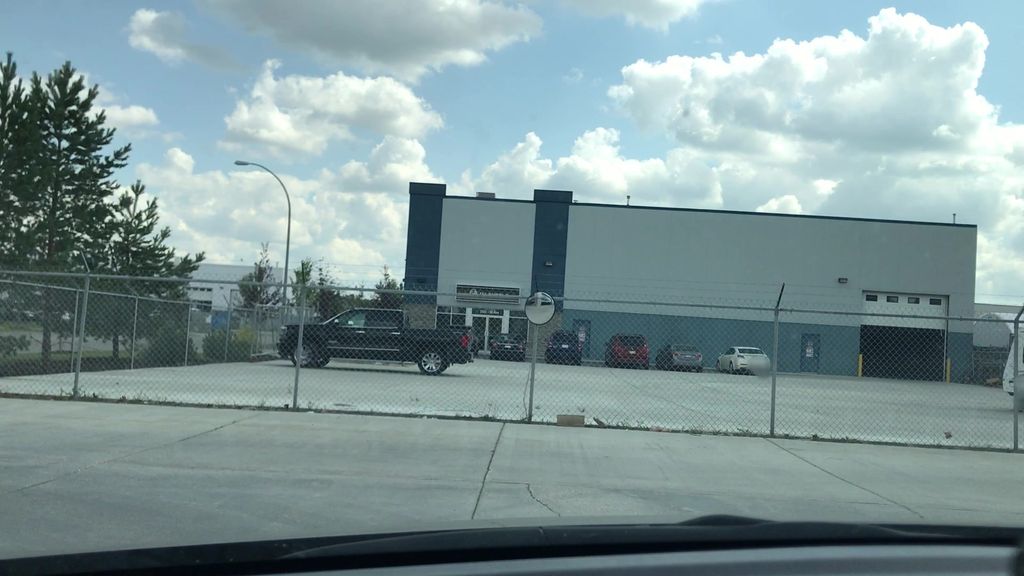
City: edmonton